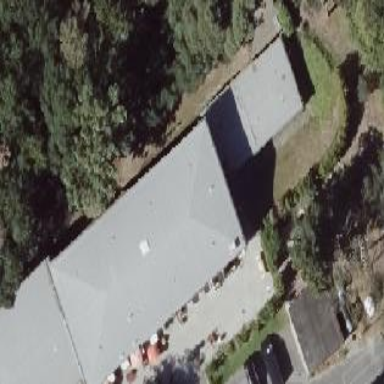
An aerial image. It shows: Restaurant building.